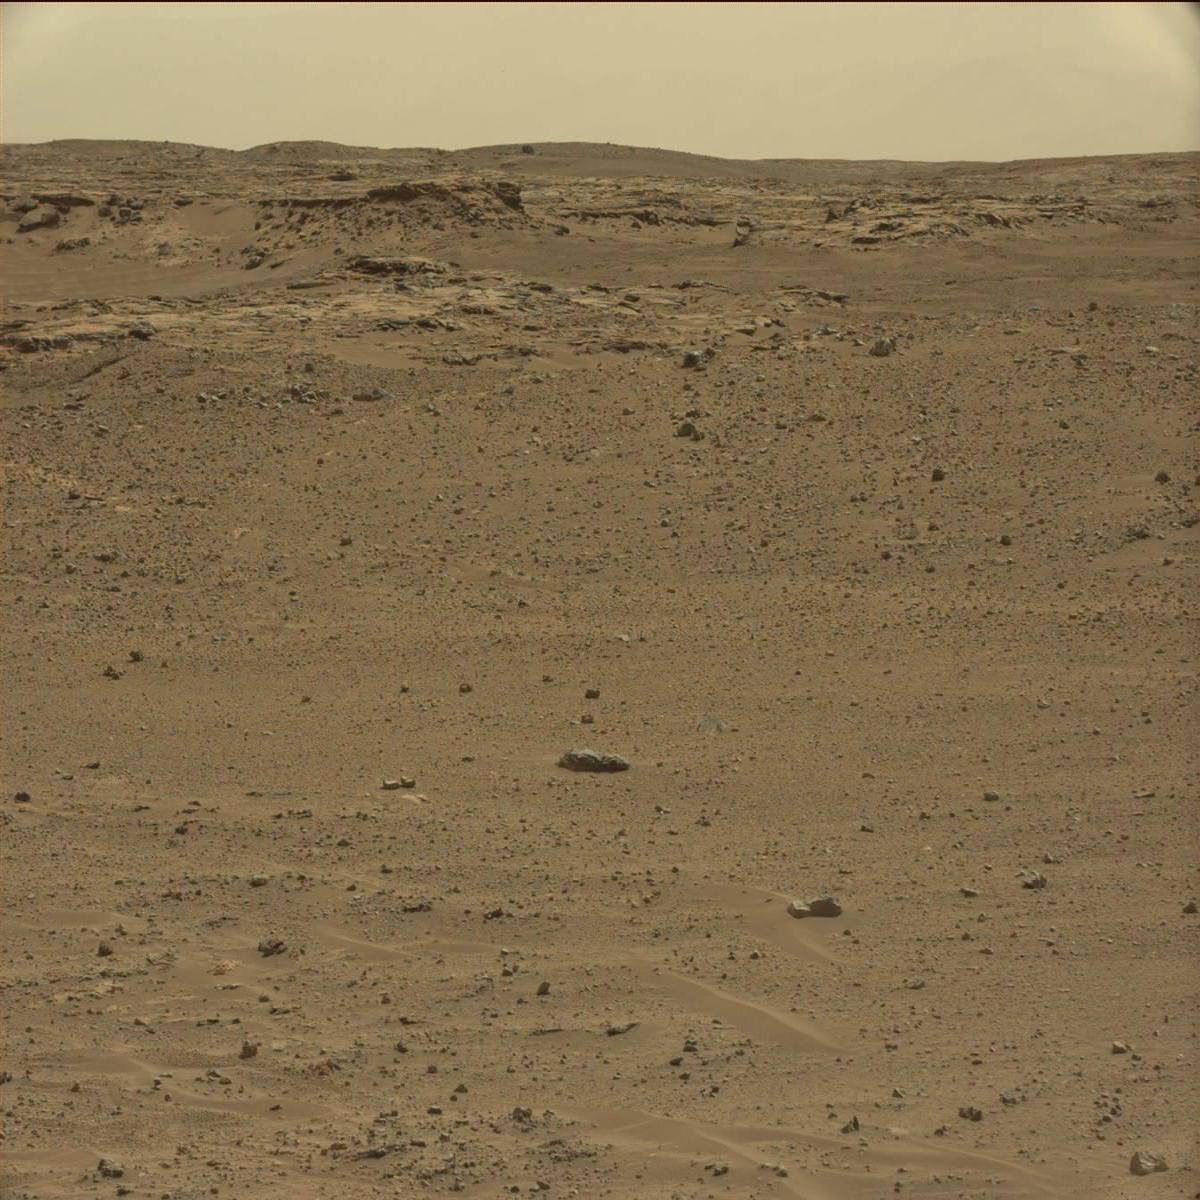
Terrain classes present: Bedrock, Sand / Soil, Sky